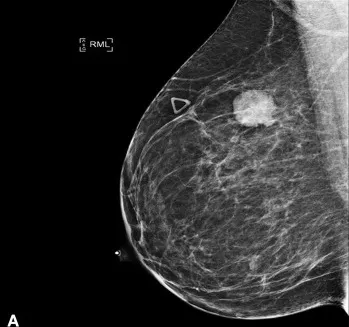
(A) Diagnostic Mammogram: Right medio-lateral oblique view showing an irregular high density mass in the superior central aspect of the right breast.
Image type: radiology (x_ray)